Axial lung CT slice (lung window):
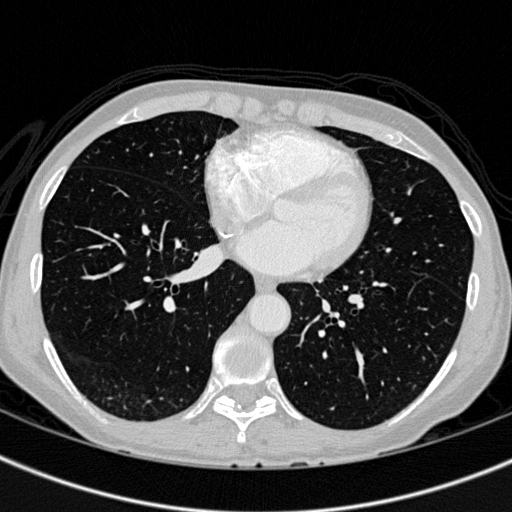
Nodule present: no